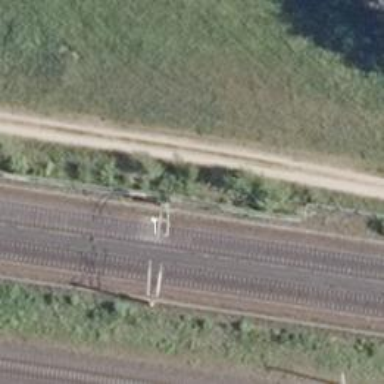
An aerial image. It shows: Milestone along the railway with catenary mast.